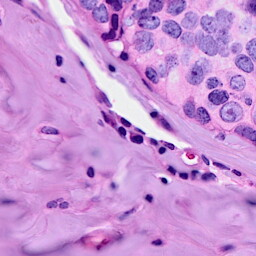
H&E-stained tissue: Breast